Question: I have this kind of element:

Xaml:
'''
<UserControl
x:Class="App1.CustomControls.ApplicationTile"
xmlns="http://schemas.microsoft.com/winfx/2006/xaml/presentation"
xmlns:x="http://schemas.microsoft.com/winfx/2006/xaml"
xmlns:local="using:App1.CustomControls"
xmlns:d="http://schemas.microsoft.com/expression/blend/2008"
xmlns:mc="http://schemas.openxmlformats.org/markup-compatibility/2006"
mc:Ignorable="d"
d:DesignHeight="300"
d:DesignWidth="400">
<Grid x:Name="Grid">
<Grid.Background>
<SolidColorBrush Color="#FF0353AE" Opacity="0.8"/>
</Grid.Background>
<Grid.ColumnDefinitions>
<ColumnDefinition Width="*"/>
<ColumnDefinition Width="2*"/>
<ColumnDefinition Width="*"/>
</Grid.ColumnDefinitions>
<Grid.RowDefinitions>
<RowDefinition Height="2*"/>
<RowDefinition Height="*"/>
</Grid.RowDefinitions>
<Border BorderThickness="0,3,0,0" HorizontalAlignment="Stretch" Grid.Row="1" Grid.Column="0" VerticalAlignment="Stretch">
<Border.BorderBrush>
<SolidColorBrush Color="#FF023B7B" Opacity="0.8"/>
</Border.BorderBrush>
<Image Margin="14,10" VerticalAlignment="Stretch" HorizontalAlignment="Stretch" Source="../Assets/icn-download@2x.png"/>
</Border>
<Border BorderThickness="3,3,3,0" HorizontalAlignment="Stretch" Grid.Row="1" Grid.Column="1" VerticalAlignment="Stretch">
<Border.BorderBrush>
<SolidColorBrush Color="#FF023B7B" Opacity="0.8"/>
</Border.BorderBrush>
</Border>
<Border BorderThickness="0,3,0,0" HorizontalAlignment="Stretch" Grid.Row="1" Grid.Column="2" VerticalAlignment="Stretch">
<Border.BorderBrush>
<SolidColorBrush Color="#FF023B7B" Opacity="0.8"/>
</Border.BorderBrush>
<Image Margin="14,10" VerticalAlignment="Stretch" HorizontalAlignment="Stretch" Source="../Assets/btn-training@2x.png"/>
</Border>
</Grid>
</UserControl>
'''
On my form i have a stack panel:
'''
<StackPanel x:Name="TestStack"/>
'''
My element stretches horizontaly, but i want it also to automattically stretch vertically, example:
Element is 200x200 px, so if stack panel is 1000px width, than element resizes to 1000x1000px
How to achieve this?
I could do it like:
'''
CustomElement CE = new CustomElement();
CE.Heigth = TestStack.Width; //But width isn't set, because it is HorizontalAligment=Stretch
'''
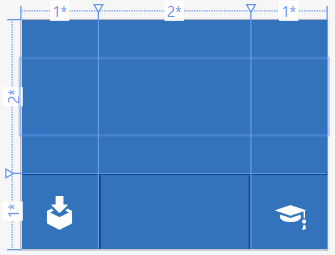
Answer: I solved this adding a SizeChanged event to my UserControl
'''
<UserControl x:Class="MyUserControl"
SizeChanged="UserControl_SizeChanged">
<!-- ... -->
'''
and setting Height while changing the Width.
'''
private void UserControl_SizeChanged(object sender, SizeChangedEventArgs e)
{
if (Math.Abs(e.NewSize.Width - e.PreviousSize.Width) > 0)
Height = e.NewSize.Width;
}
'''